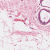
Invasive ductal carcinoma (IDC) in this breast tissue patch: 0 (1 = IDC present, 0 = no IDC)